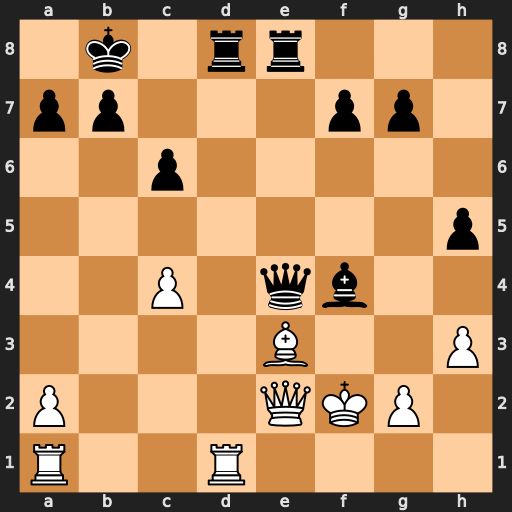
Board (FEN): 1k1rr3/pp3pp1/2p5/7p/2P1qb2/4B2P/P3QKP1/R2R4
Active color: w
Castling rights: -
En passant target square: -
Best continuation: Rxd8+ Rxd8 Bxa7+ Kxa7 Qxe4